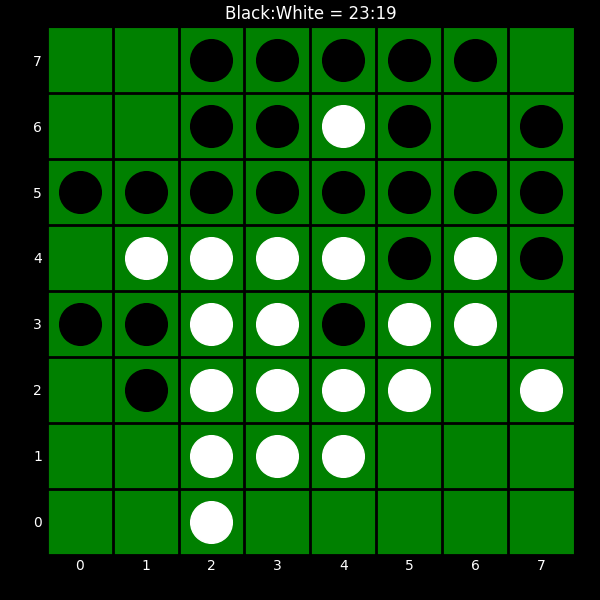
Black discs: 23
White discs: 19